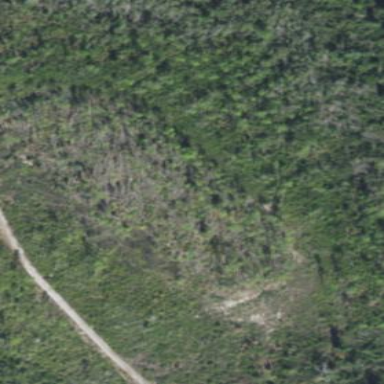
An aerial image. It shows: Forest area predominantly covered with needle-leaved trees.